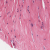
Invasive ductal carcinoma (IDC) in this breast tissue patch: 0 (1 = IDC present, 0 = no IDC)